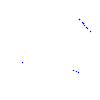
Particle: proton